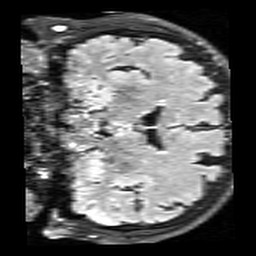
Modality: FLAIR
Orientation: coronal
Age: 66
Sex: female
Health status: healthy
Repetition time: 12 s
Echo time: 0.095 s